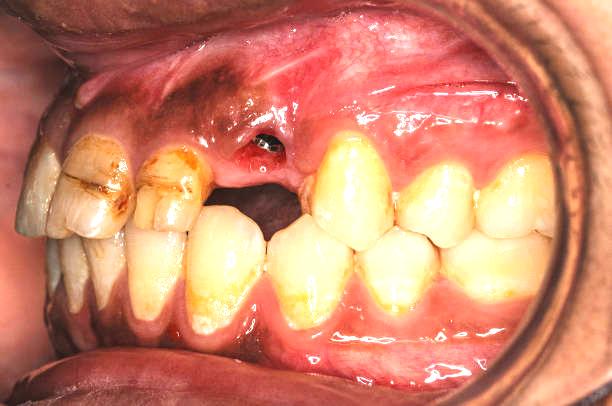
Condition: Calculus